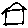
Label: house